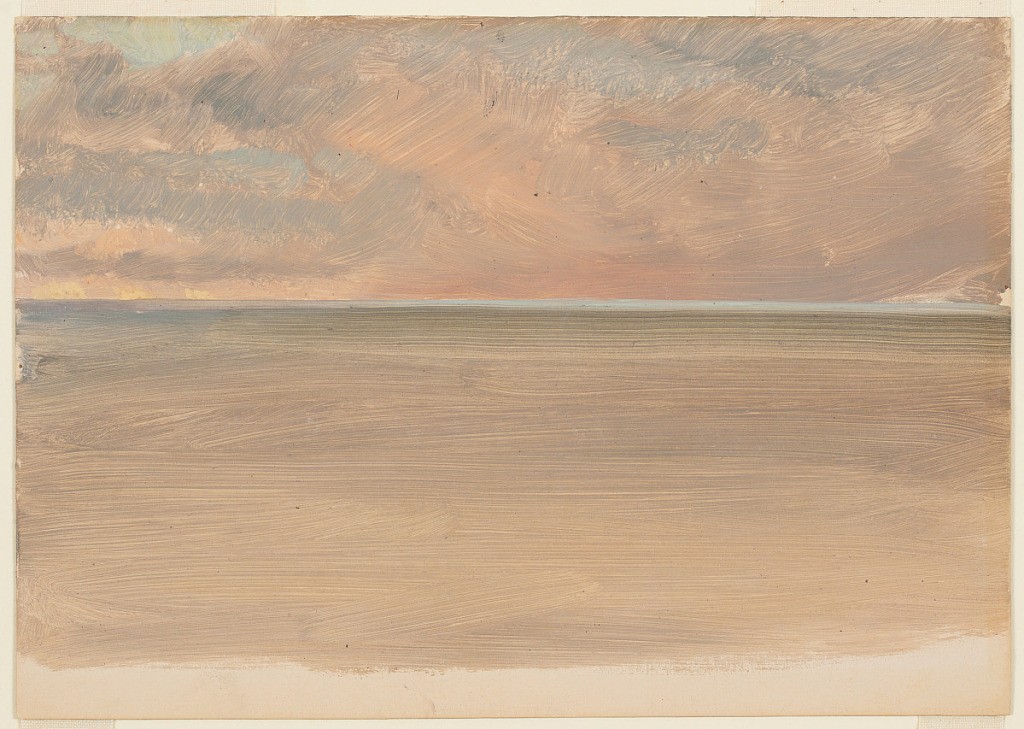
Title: Icebergs in the Distance, Canada
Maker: Frederic Edwin Church, American, 1826–1900
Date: June–July 1859
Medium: Oil and graphite on paperboard
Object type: Drawing
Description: Seascape sketch showing a view of three distant icebergs floating on the open ocean beneath a tumultuous and colorful cloudy sky, somewhere near the coast of Newfoundland and Labrador, Canada. The ocean's brownish-blue waters extend to the horizon, where they are more brightly colored in a shade of light blue. On the horizon at far left, three craggy icebergs are rendered in a shade of creamy yellow and separated by equal distances. Above, a grey, cloudy sky is partially colored pink by the light of the rising or setting sun. Paint is freely and expressively applied throughout.